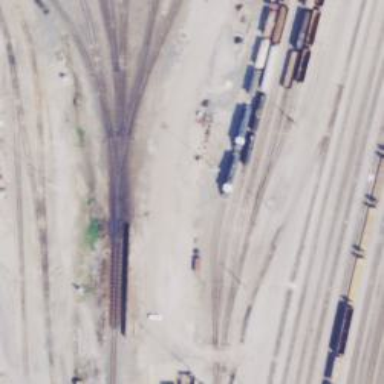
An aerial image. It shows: Railway yard in service.